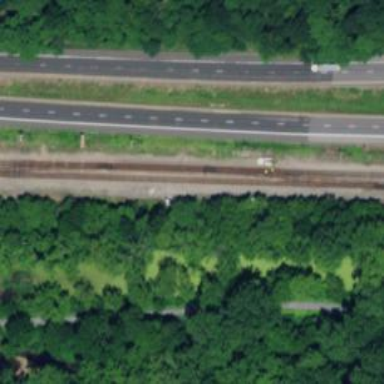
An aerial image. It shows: Railroad crossover.